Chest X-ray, PA view. Patient: 59 years old, sex F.
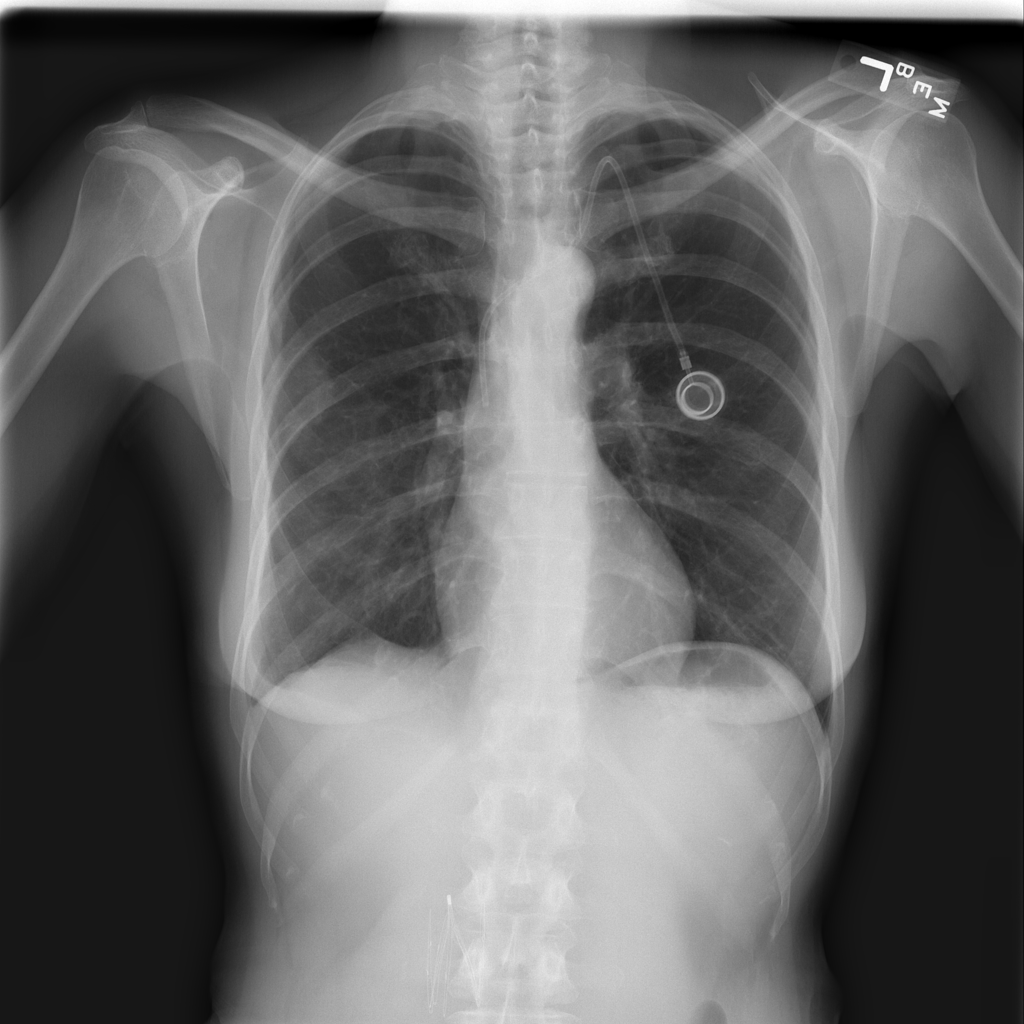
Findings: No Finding